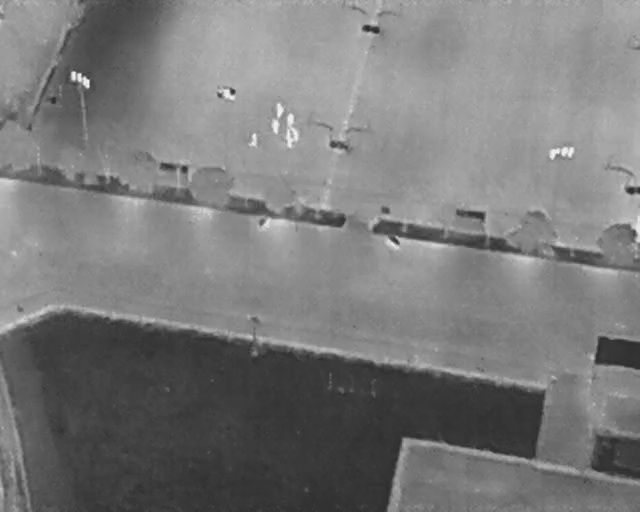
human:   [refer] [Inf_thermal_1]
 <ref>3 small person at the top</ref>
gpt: <box>[[38, 26, 40, 28, 2], [43, 22, 46, 24, 2], [44, 25, 47, 27, 2]]</box>

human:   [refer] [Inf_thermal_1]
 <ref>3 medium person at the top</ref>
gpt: <box>[[41, 23, 44, 25, 2], [42, 20, 45, 22, 2], [43, 26, 46, 28, 2]]</box>